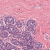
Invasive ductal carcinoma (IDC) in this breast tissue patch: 0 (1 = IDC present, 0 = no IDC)